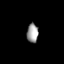
Tissue: lung
Cell type: Endothelial cells
Senescence score: 0.625
Nuclear area (px): 217
Mean DAPI intensity: 155.272